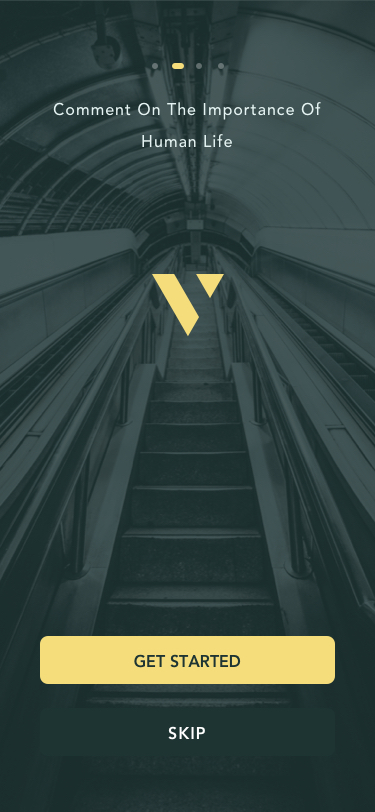
Text in this UI design:
skip
Comment On The Importance Of Human Life